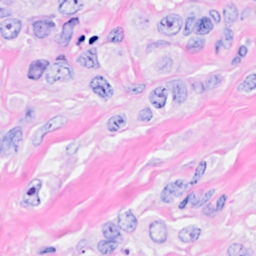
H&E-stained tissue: Breast